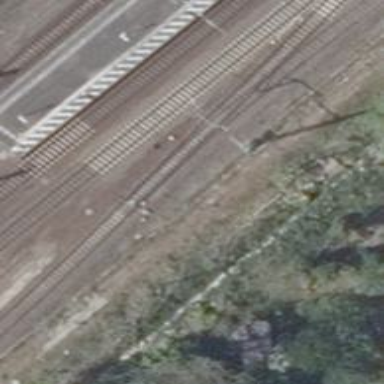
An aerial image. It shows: Rail siding with electrified contact lines.